Question: I have tried running doxygen from my Linux terminal using the commands:
'doxygen -g', followed by
'doxygen Doxyfile'
I then get the corresponding sub-directory produced in the directory that my original code is stored in. However, when I open the file in Google Chrome, I do not get any results being displayed - I just get a blank page saying My Project Documentation as shown below. Why is this the case?

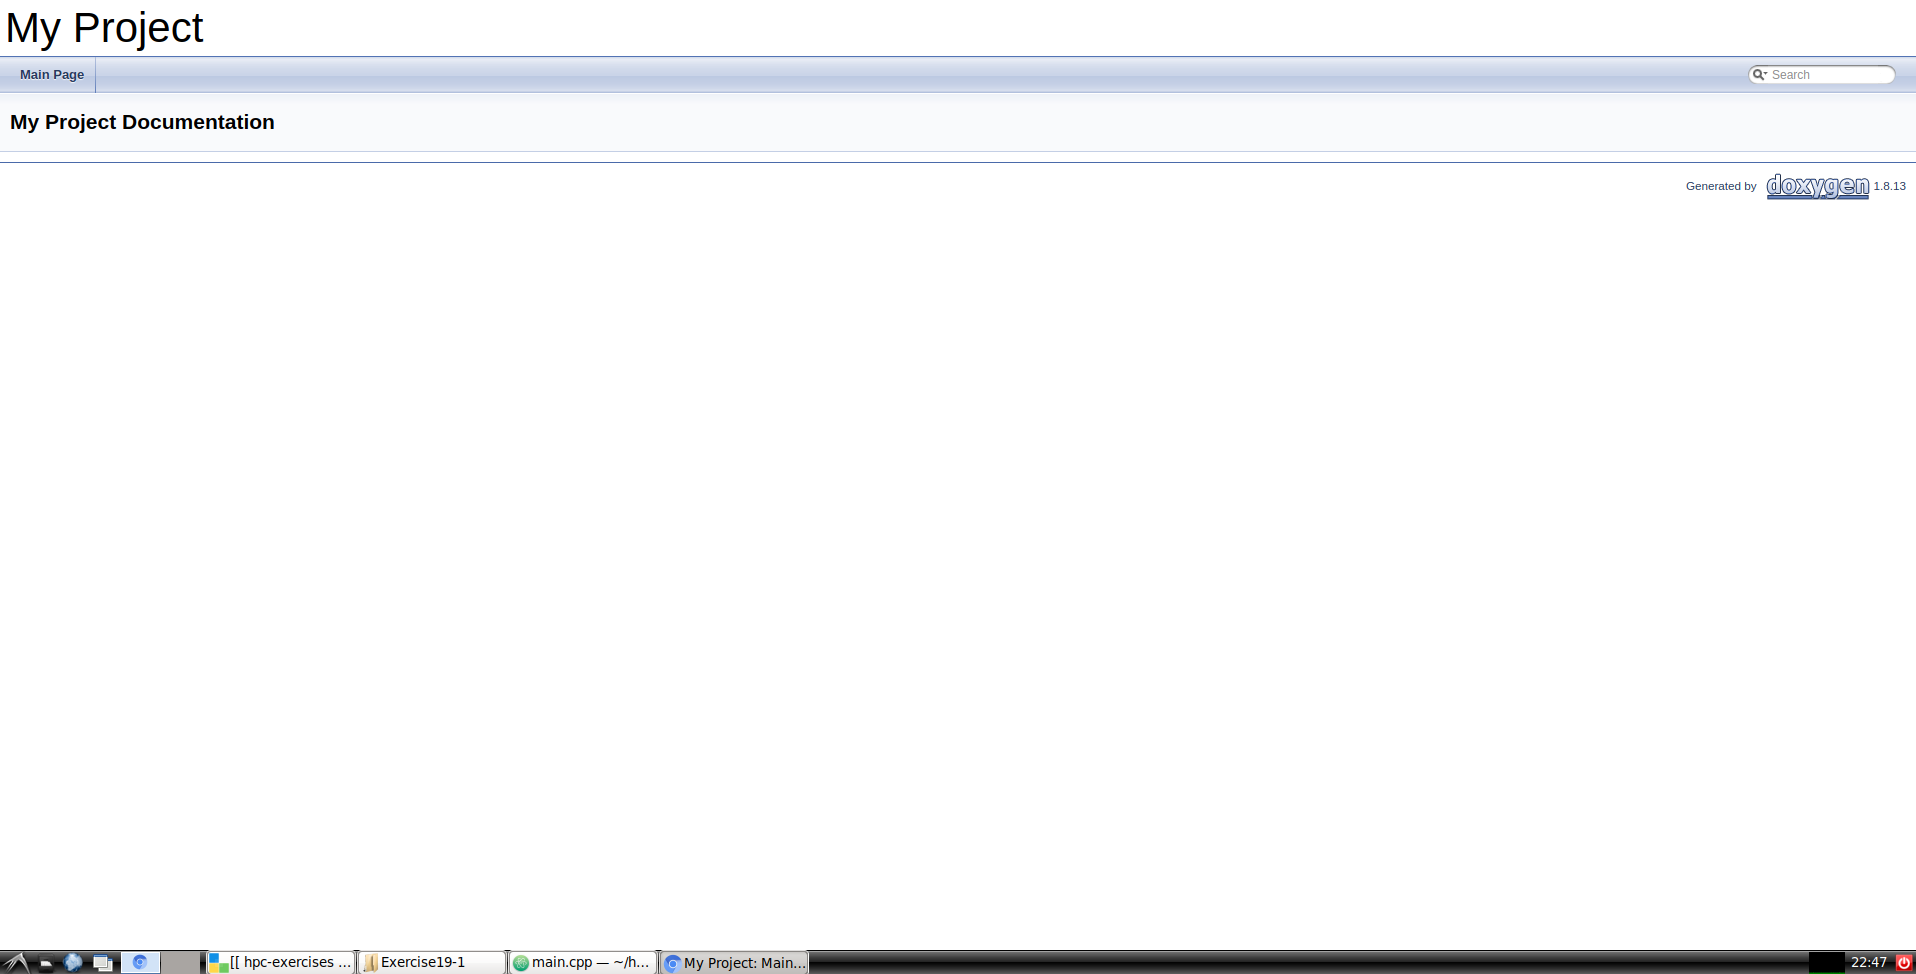
Answer: Have you actually edited the Doxyfile that gets produced? There are a few lines in there that you want to look at:
'''
PROJECT_NAME = "My Project Name"
INPUT += src
'''
Also, when I ran it, I don't specify the Doxyfile, but that's just because Doxyfile is used by default.